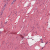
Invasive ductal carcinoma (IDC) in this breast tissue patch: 0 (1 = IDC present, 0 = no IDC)